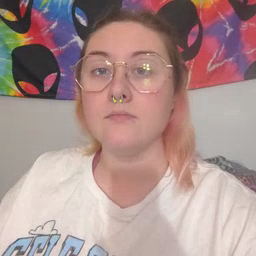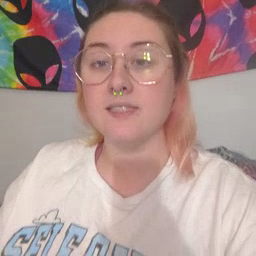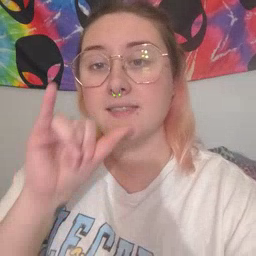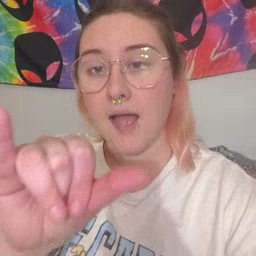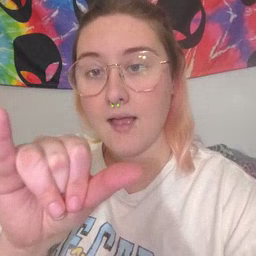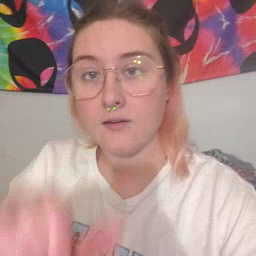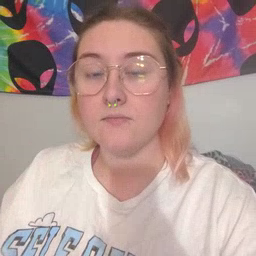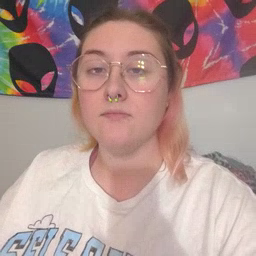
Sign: stay